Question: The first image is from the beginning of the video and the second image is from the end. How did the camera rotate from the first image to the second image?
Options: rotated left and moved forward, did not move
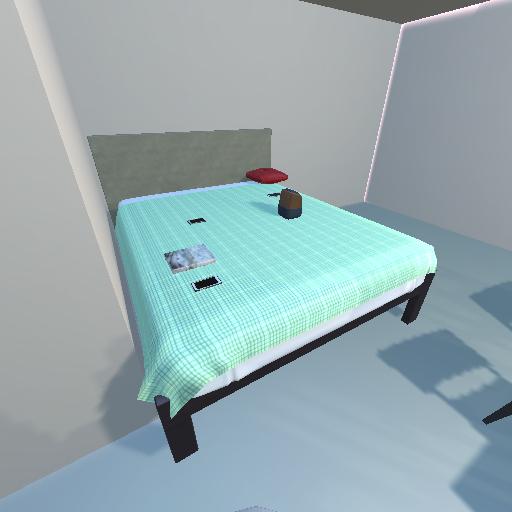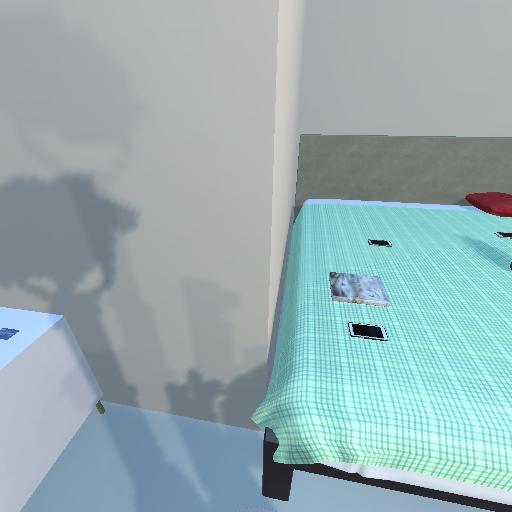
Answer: rotated left and moved forward